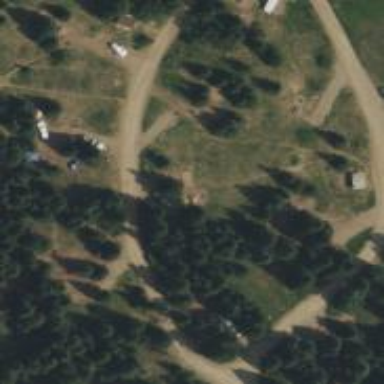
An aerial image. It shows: Caravan site for tourism.